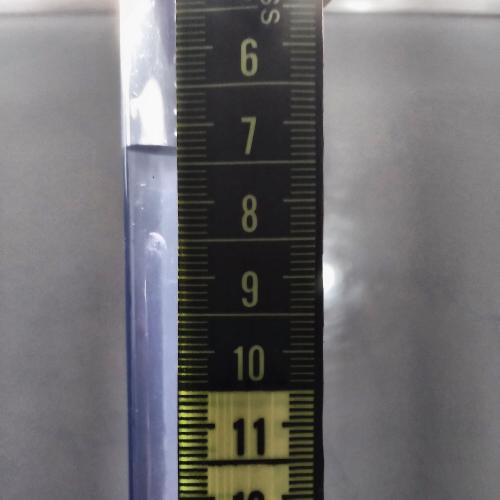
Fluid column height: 7.3 cm